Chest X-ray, PA view. Patient: 21 years old, sex M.
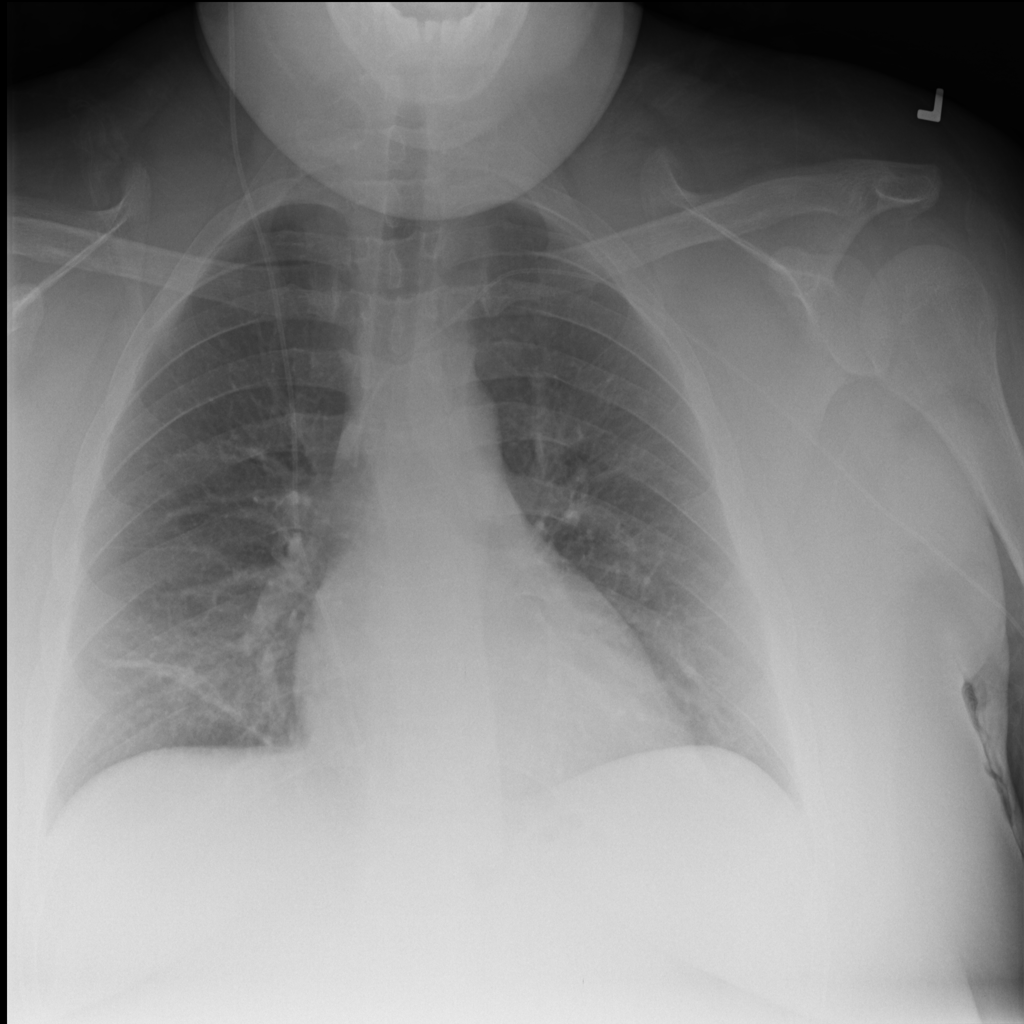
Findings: No Finding